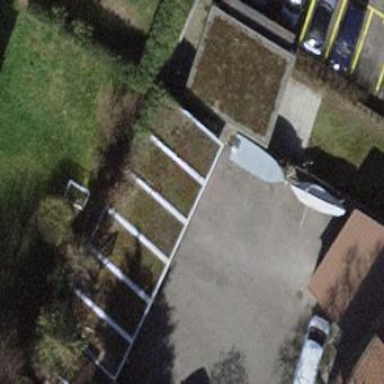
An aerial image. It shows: Group of garages.